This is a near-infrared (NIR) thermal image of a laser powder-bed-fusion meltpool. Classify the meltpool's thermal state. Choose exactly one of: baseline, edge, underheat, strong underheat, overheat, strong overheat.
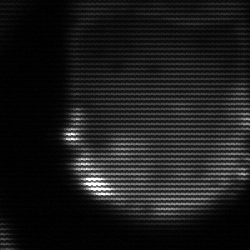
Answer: strong underheat